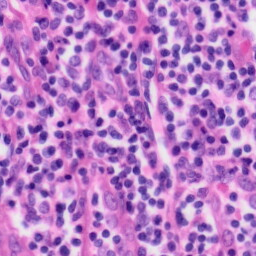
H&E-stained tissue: Tonsil